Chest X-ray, AP view. Patient: 49 years old, sex M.
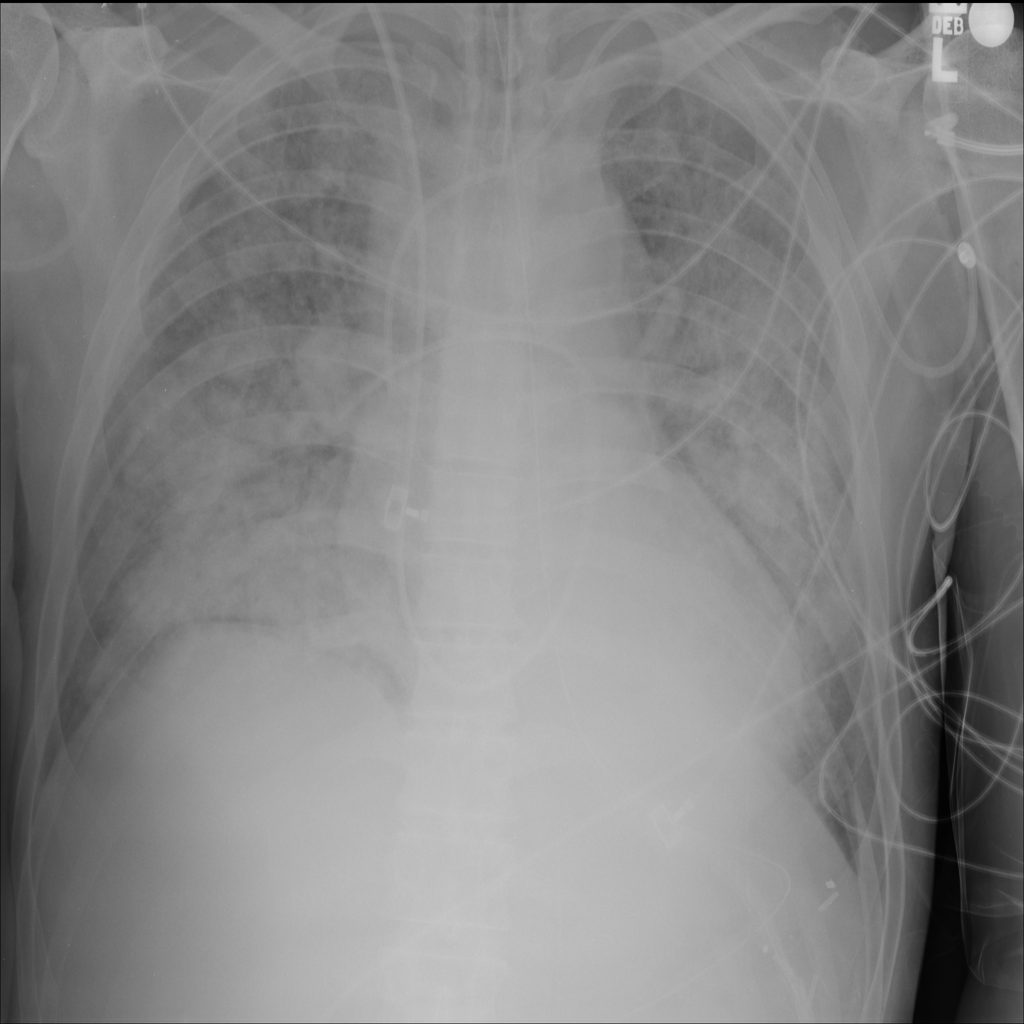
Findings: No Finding